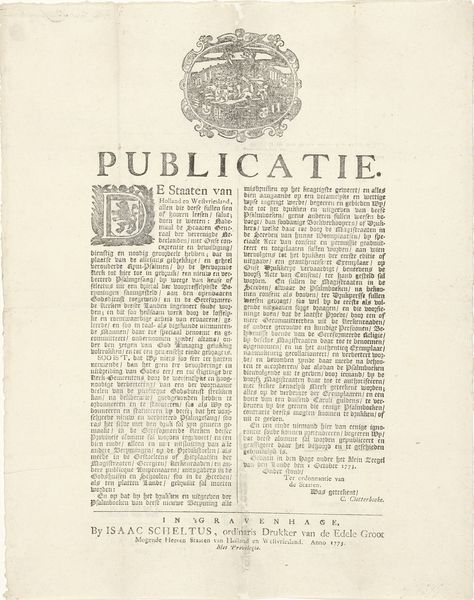
Titel: Publicatie over de invoering van de nieuwe psalmberijming
Künstler: Isaac (II) Scheltus
Standort: Amsterdam
Institution: Rijksmuseum
Schlagwörter: stadt, blatt, schrift, papier, column, white, black, old, druck, text, netherlands, paper, photo, veröffentlichung, staaten, dutch, news, colum, document, article, publication, niederländisch, publicatie, isaac scheltus, publiatie